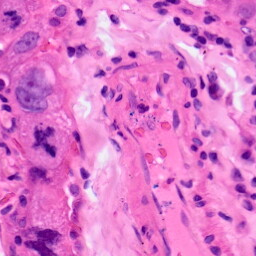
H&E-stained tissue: Lung